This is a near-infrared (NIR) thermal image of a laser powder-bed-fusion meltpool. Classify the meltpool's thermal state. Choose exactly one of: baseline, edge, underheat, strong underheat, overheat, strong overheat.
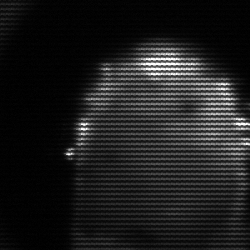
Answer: baseline